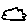
Label: cloud